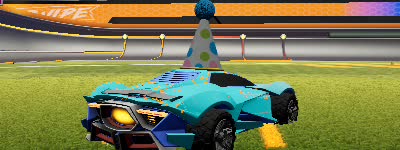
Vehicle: werewolf